Question: The text file:
'''
1;Laptop
2;Dell;1
3;Asus;1
4;Dell Vostro;2
5;RAM
6;RAM Kington;5
7;RAM Kingmax;5
8;RAM Kington 3GB;6
9;RAM Kingmax 2GB;7
'''

This is my code:
'''
//Class item
class Item
{
public string Id { get; set; }
public string Name { get; set; }
public string Parent { get; set; }
}
//Read file from file1.txt
static List<Item> GetItems()
{
string[] lines = File.ReadAllLines("Item.txt");
List<Item> list = new List<Item>();
foreach (string line in lines)
{
string[] strItem = line.Split(';');
Item item = new Item
{
Name = strItem[1],
Id = strItem[0],
Parent = strItem.Length > 2 ? strItem[2] : null
};
list.Add(item);
}
return list;
}
//Process input from file1.txt
private void Form1_Load(object sender, EventArgs e)
{
List<Item> list = GetItems();
foreach (Item item in list)
{
if (item.Parent is null)
{
ToolStripMenuItem menuItem = new ToolStripMenuItem(item.Name);
msItem.Items.Add(menuItem);
foreach (Item item2 in list)
{
if (item2.Parent == item.Id)
{
ToolStripMenuItem menuItem1 = new ToolStripMenuItem(item2.Name);
menuItem.DropDownItems.Add(menuItem1);
foreach (Item item3 in list)
{
if (item3.Parent == item2.Id)
{
ToolStripMenuItem menuItem2 = new ToolStripMenuItem(item3.Name);
menuItem1.DropDownItems.Add(menuItem2);
}
}
}
}
}
}
}
'''
But there are too many loops if I want to create a menu 10 levels deep inside will be 10 nested loops.
So how do I optimize the code?
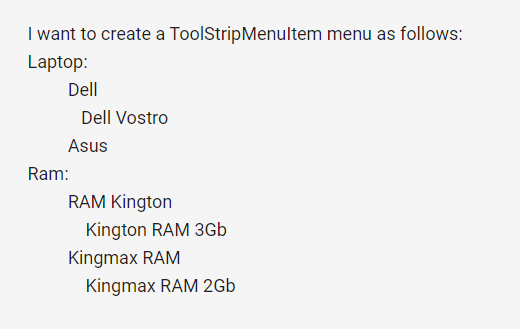
Answer: Just use a <URL> so you can lookup the menus as you create them:
'''
private void Form1_Load(object sender, EventArgs e)
{
Dictionary<string, ToolStripMenuItem> menuLookup = new Dictionary<string, ToolStripMenuItem>();
List<Item> list = GetItems();
foreach (Item item in list)
{
ToolStripMenuItem menuItem = new ToolStripMenuItem(item.Name);
if (!menuLookup.ContainsKey(item.Id))
{
menuLookup.Add(item.Id, menuItem);
}
if (item.Parent is null)
{
msItem.Items.Add(menuItem);
}
else if (menuLookup.ContainsKey(item.Parent))
{
menuLookup[item.Parent].DropDownItems.Add(menuItem);
}
}
}
'''